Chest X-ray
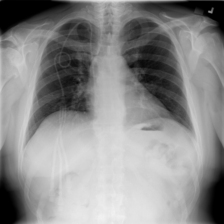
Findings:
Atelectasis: negative
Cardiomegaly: negative
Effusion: negative
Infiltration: negative
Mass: negative
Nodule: negative
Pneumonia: negative
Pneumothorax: negative
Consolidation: negative
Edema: negative
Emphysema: negative
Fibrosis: negative
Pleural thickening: negative
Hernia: negative